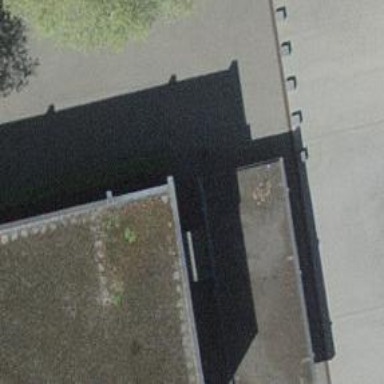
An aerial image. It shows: View of roof of building.